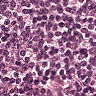
Metastatic tissue present: no